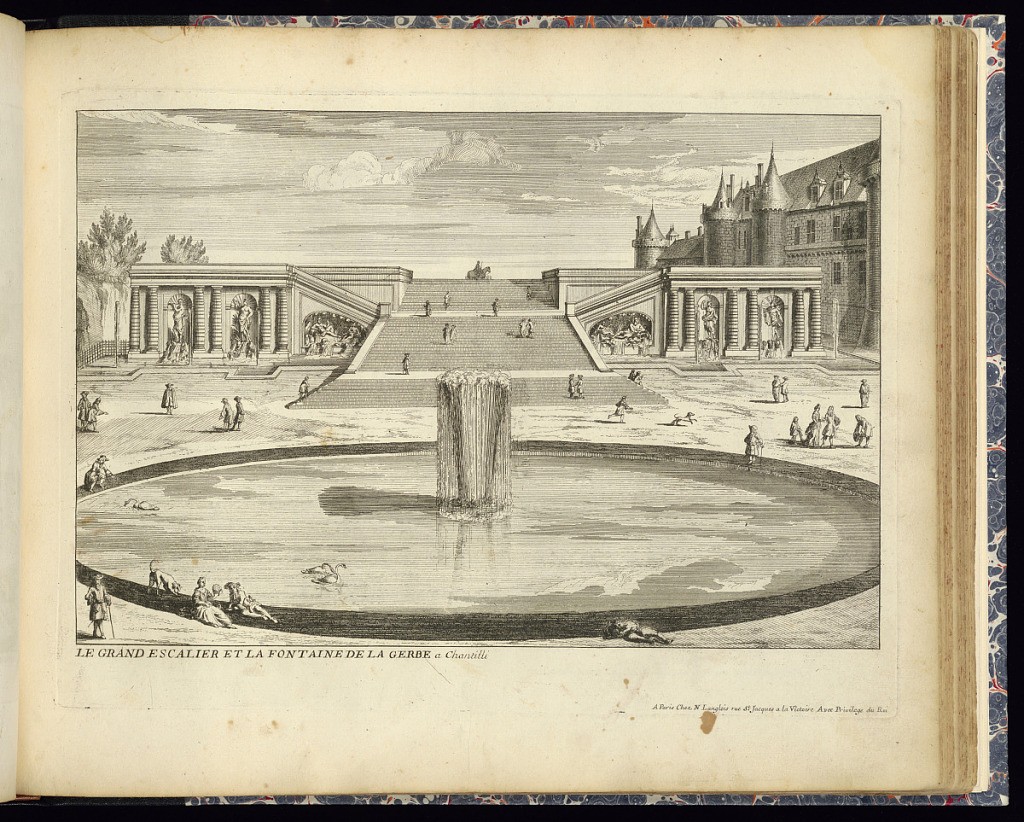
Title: LE GRAND ESCALIER ET LA FONTAINE DE LA GERBE a Chantilli
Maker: Adam Perelle, French, 1638 – 1695
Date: late 17th century
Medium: Etching on laid paper
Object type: Print
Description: A view of a fountain in the gardens at the Chateau of Chantilly with a grand staircase beyond and the chateau to the right. The walls of the staircase include fountains in niches with statues. Figures (courtiers) throughout the grounds and swans in the fountain basin. The plate is titled.